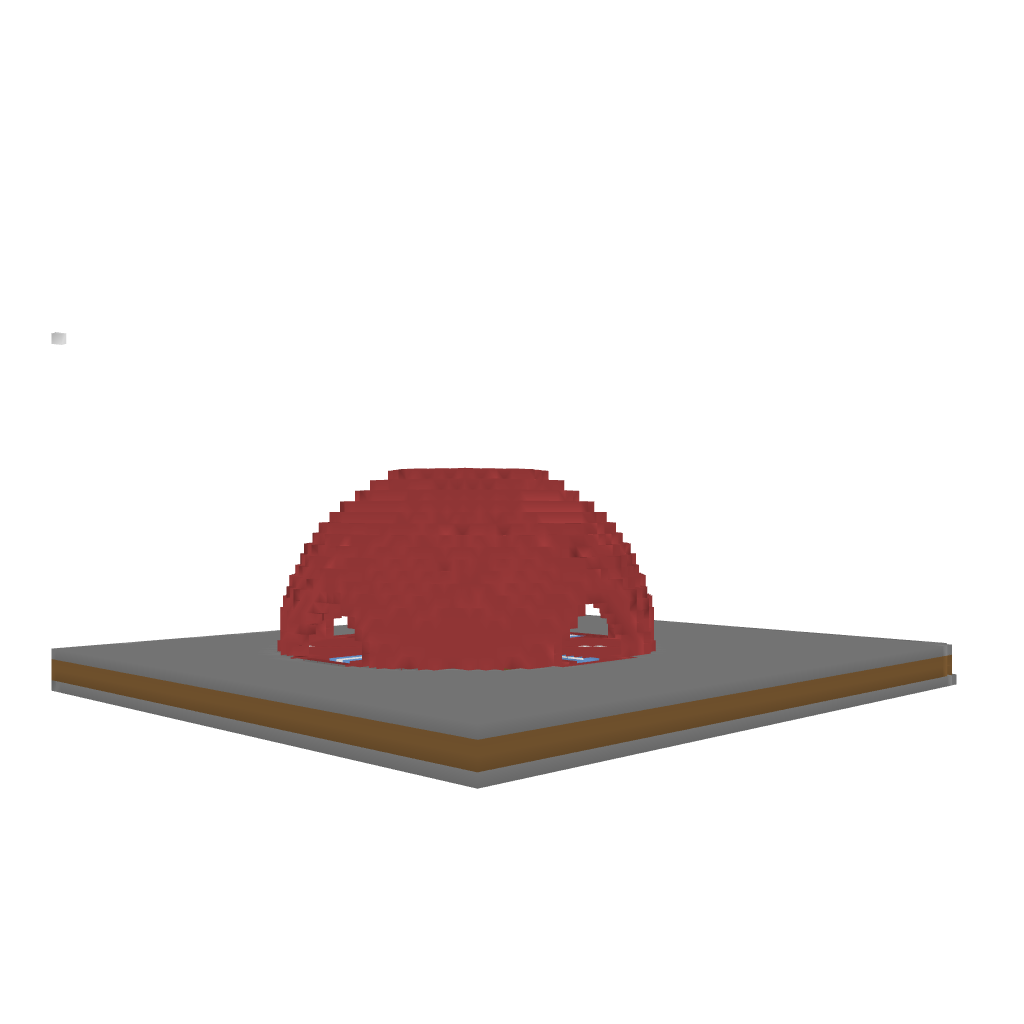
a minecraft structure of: A 4 Portal HUb bad low quality